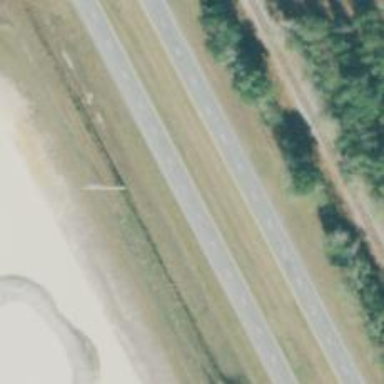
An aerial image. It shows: Asphalt trunk highway classified as expressway.